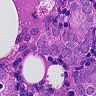
Metastatic tissue present: yes